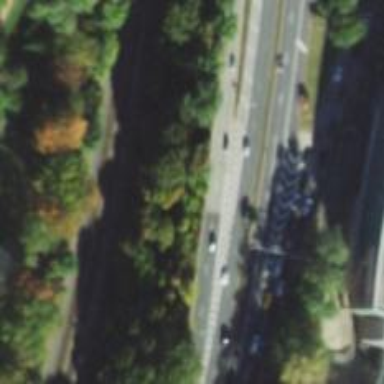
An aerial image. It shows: Road marking featuring gore chevron.